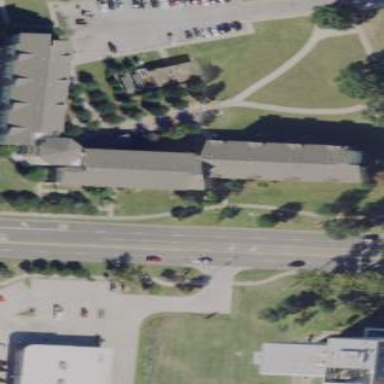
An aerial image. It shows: Dormitory building.